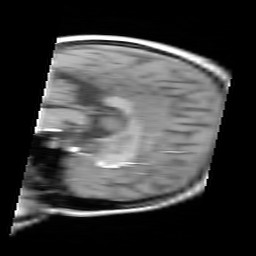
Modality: FLASH
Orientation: sagittal
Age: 19
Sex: female
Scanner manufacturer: siemens
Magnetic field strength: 3 T
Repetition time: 0.245 s
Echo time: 0.0026 s